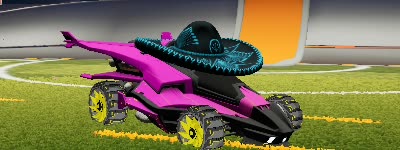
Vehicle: aftershock